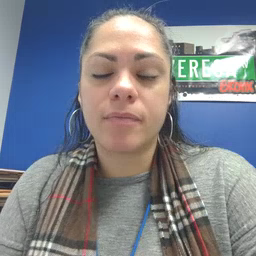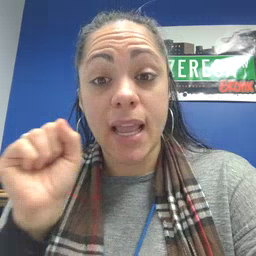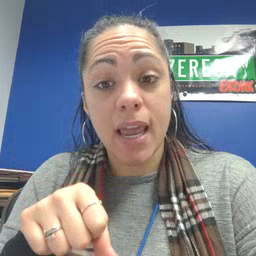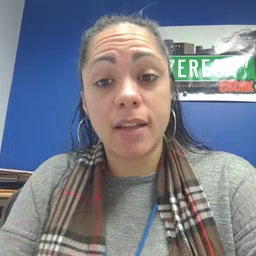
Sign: can